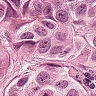
Metastatic tissue present: yes